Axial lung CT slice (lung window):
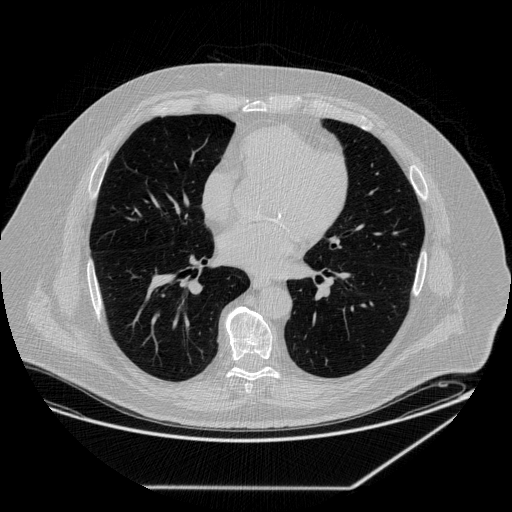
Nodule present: no